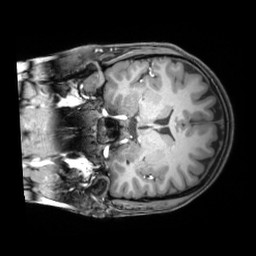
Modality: T1w
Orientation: coronal
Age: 25
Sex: female
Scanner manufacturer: siemens
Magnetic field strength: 3 T
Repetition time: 1.97 s
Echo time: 0.00206 s